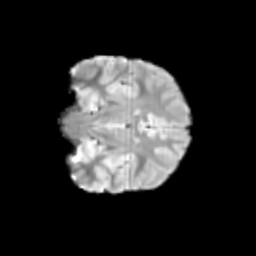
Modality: T2w
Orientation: coronal
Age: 9
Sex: female
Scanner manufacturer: siemens
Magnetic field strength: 3 T
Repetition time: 3.8 s
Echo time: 0.07 s